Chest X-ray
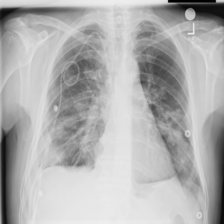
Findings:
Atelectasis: negative
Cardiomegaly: negative
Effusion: negative
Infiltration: negative
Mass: negative
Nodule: negative
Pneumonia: negative
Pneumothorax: negative
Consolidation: negative
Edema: negative
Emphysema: negative
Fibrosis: negative
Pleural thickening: negative
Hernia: negative